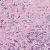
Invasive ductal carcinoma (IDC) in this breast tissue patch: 1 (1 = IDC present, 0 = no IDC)